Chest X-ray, AP view. Patient: 48 years old, sex F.
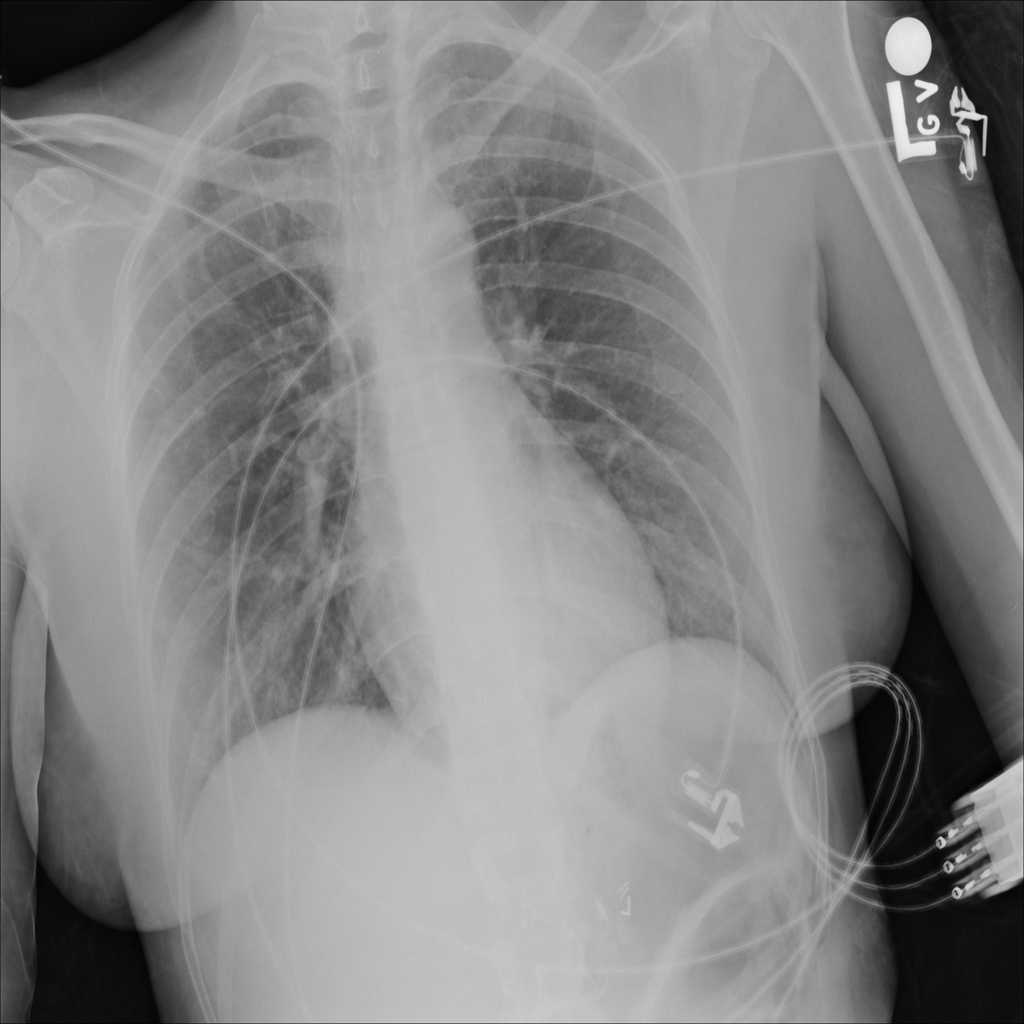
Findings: No Finding